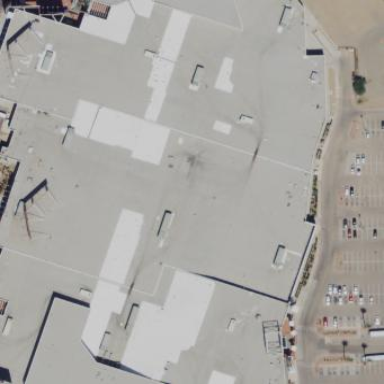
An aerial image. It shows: Mall building.